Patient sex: M
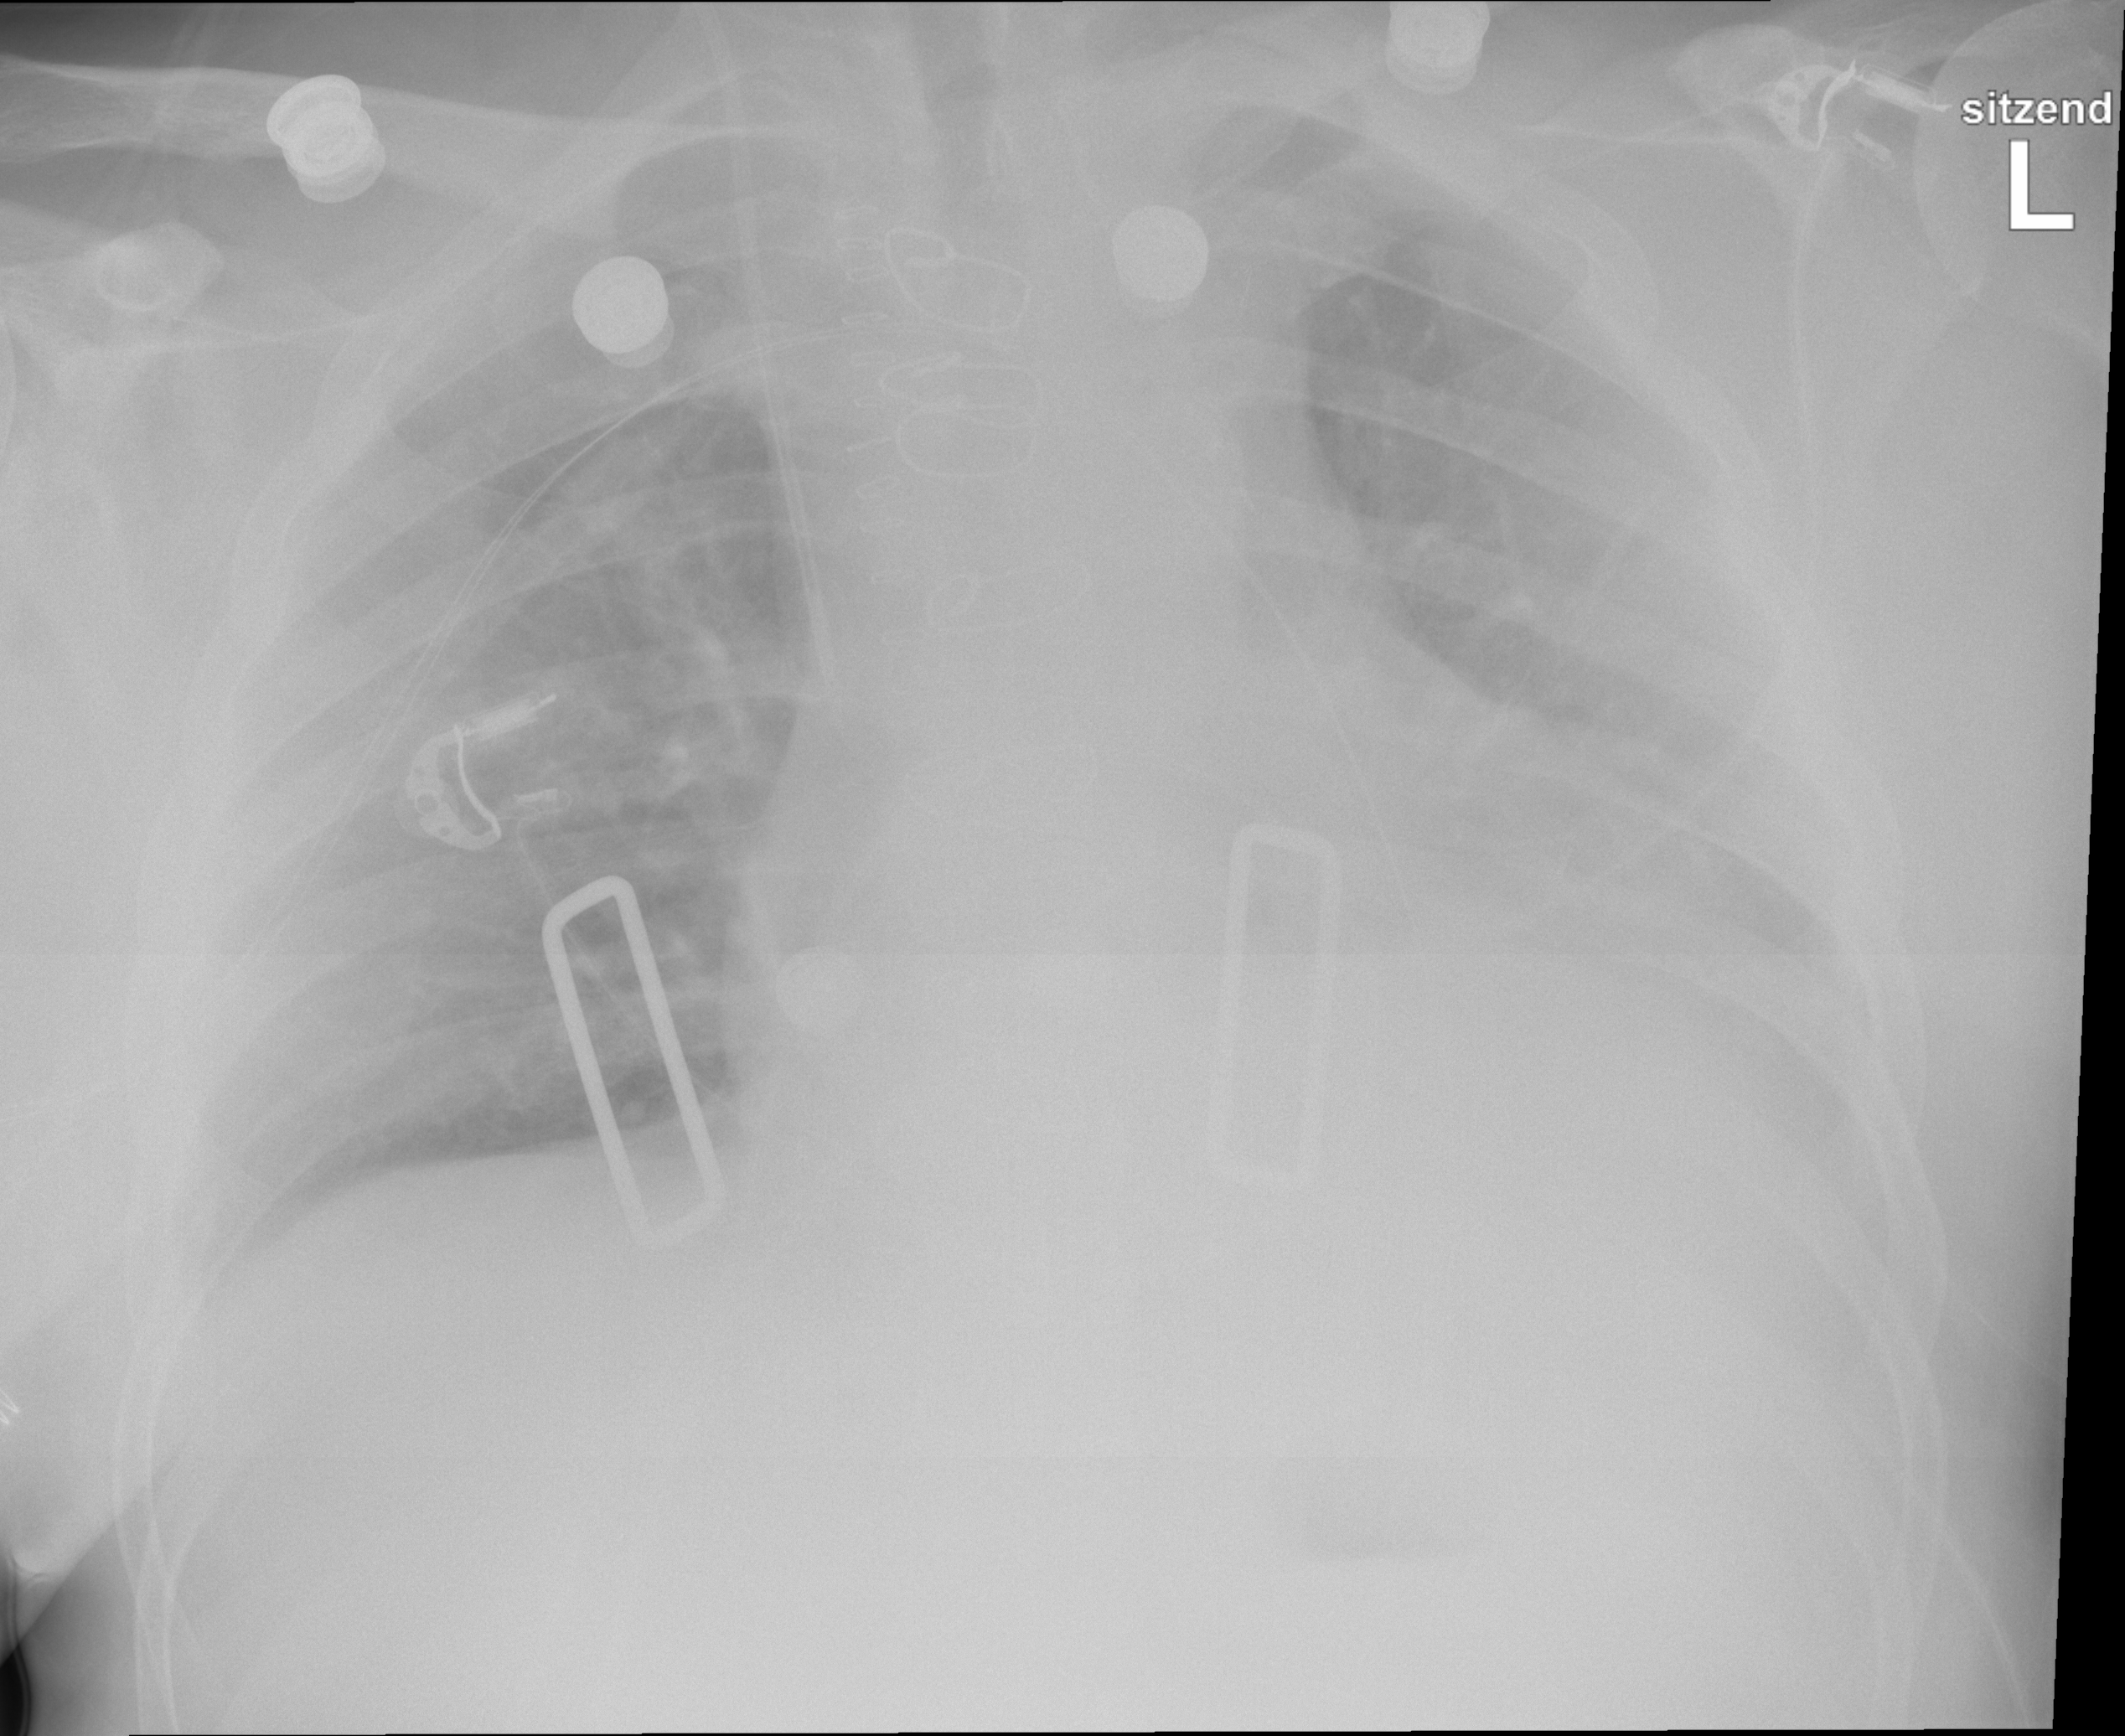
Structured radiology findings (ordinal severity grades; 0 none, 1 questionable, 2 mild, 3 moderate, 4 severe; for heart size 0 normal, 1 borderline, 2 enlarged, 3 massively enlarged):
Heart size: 3
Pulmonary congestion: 2
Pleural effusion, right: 0
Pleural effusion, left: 3
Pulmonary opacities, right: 0
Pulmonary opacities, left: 0
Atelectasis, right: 2
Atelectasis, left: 2